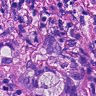
Metastatic tissue present: yes